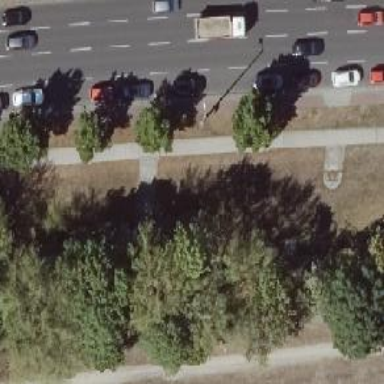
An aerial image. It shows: Concrete footway.